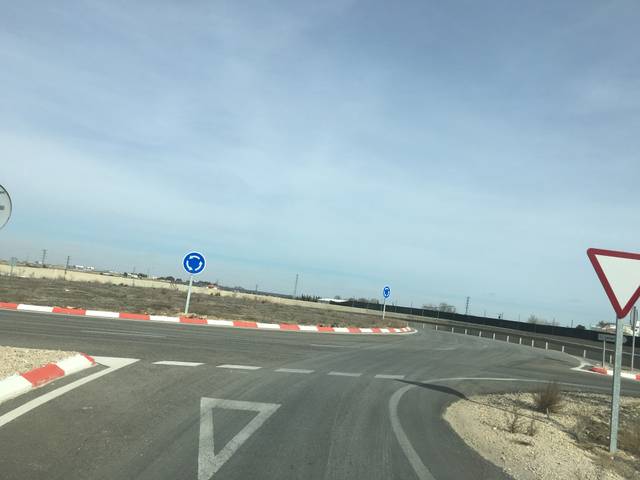
Region: Spain
Coordinates: 39.013, -1.853